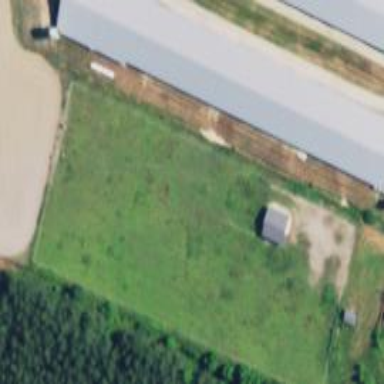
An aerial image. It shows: Farm auxiliary building.